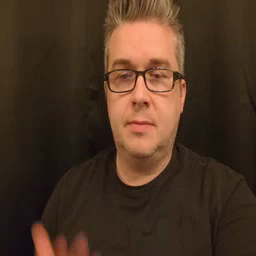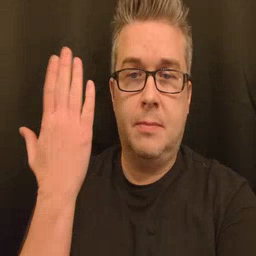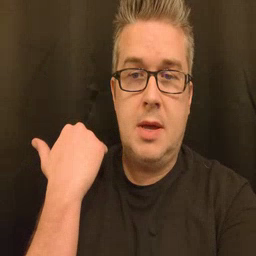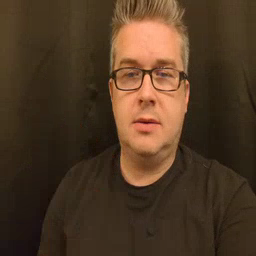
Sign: before